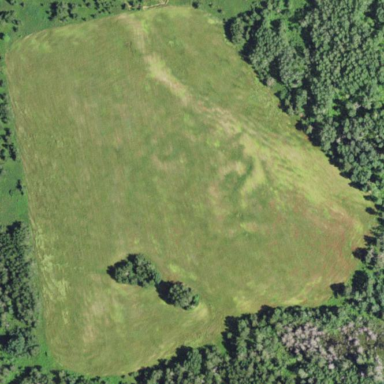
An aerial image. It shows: Wildlife opening in meadow area.